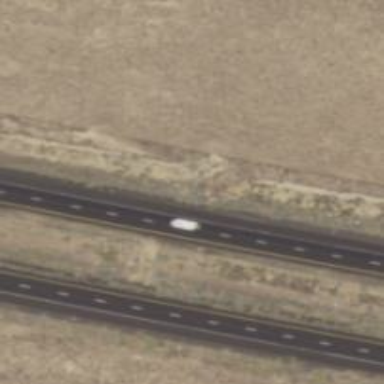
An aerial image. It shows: Abandoned road.